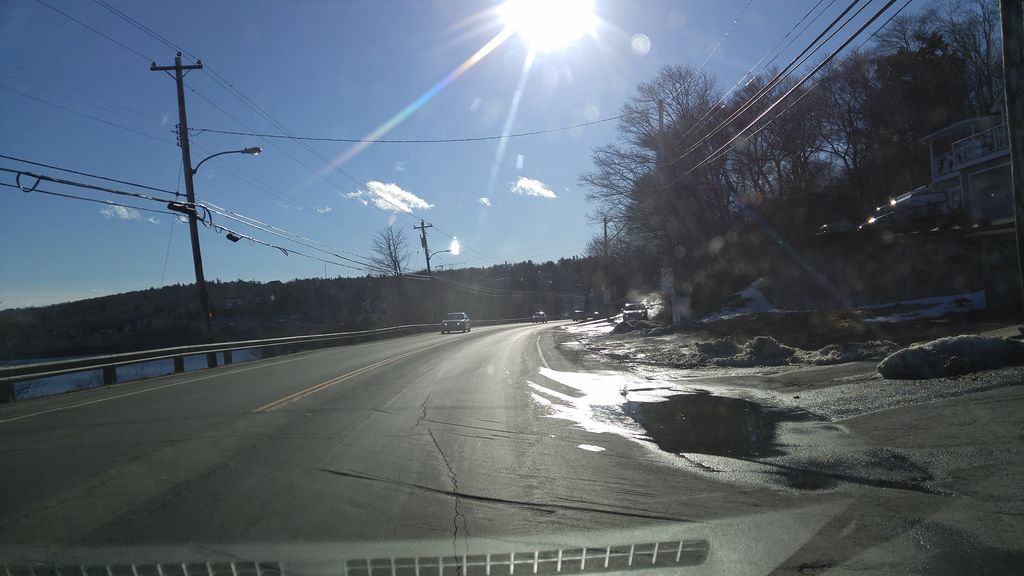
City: halifax